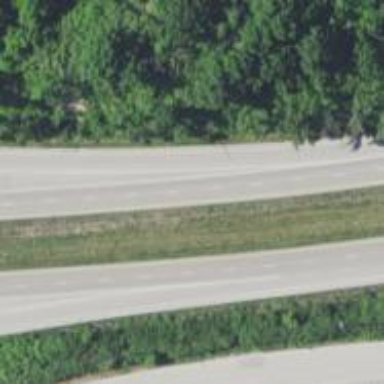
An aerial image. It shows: Trunk link highway.